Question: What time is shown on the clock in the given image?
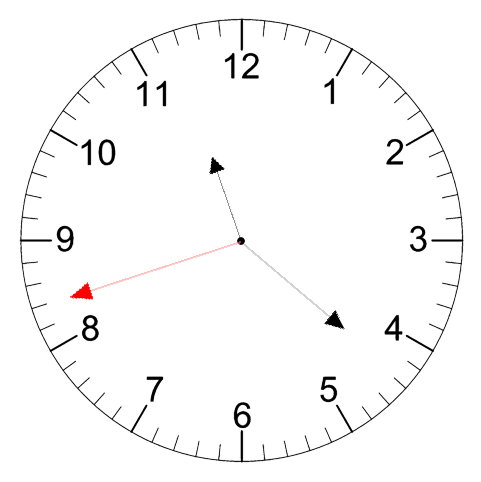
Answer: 11:21:42